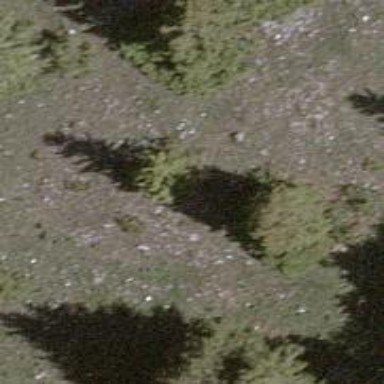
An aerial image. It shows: Single tag "natural: tree."